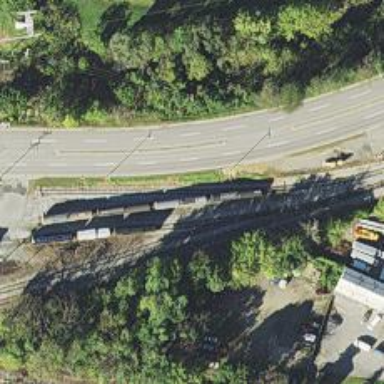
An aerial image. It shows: Railway siding for service.